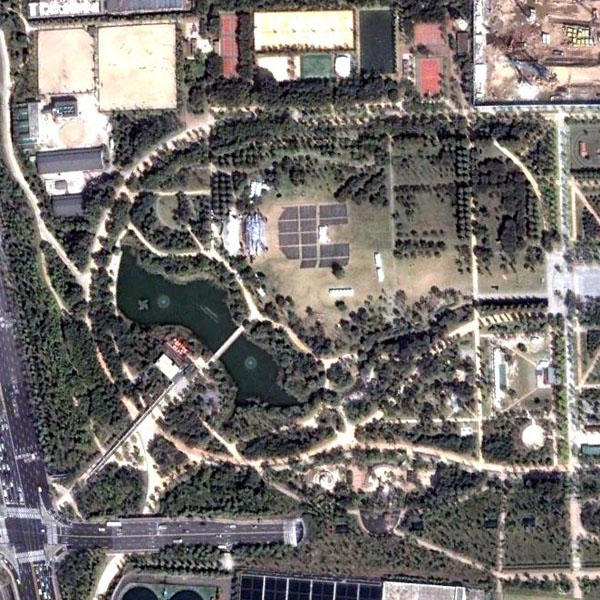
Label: Park